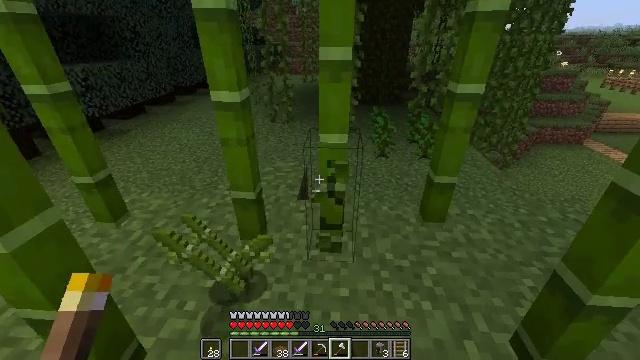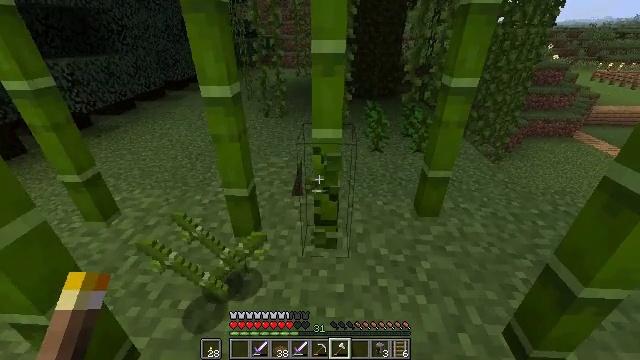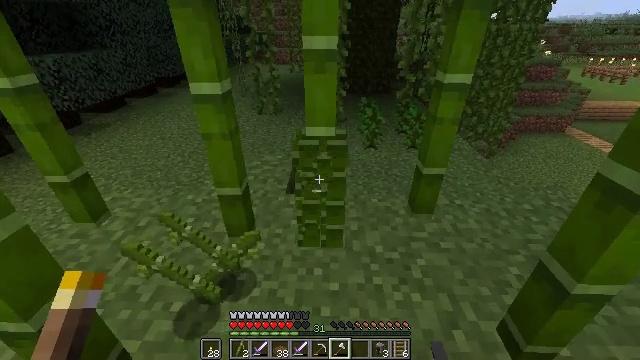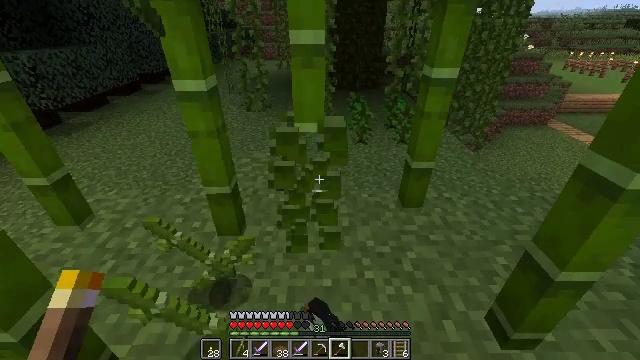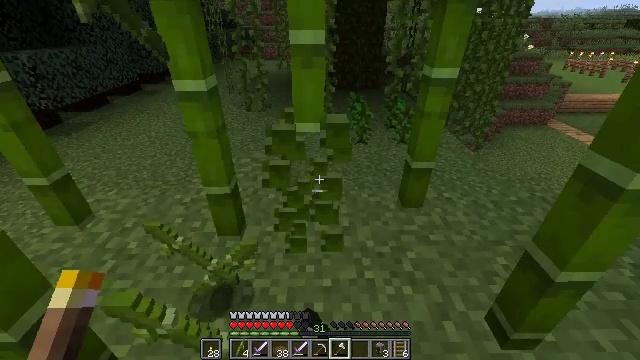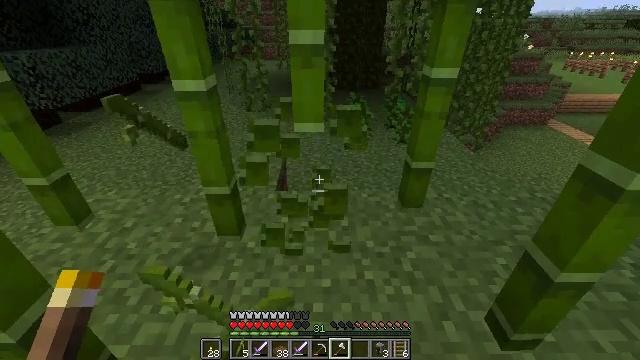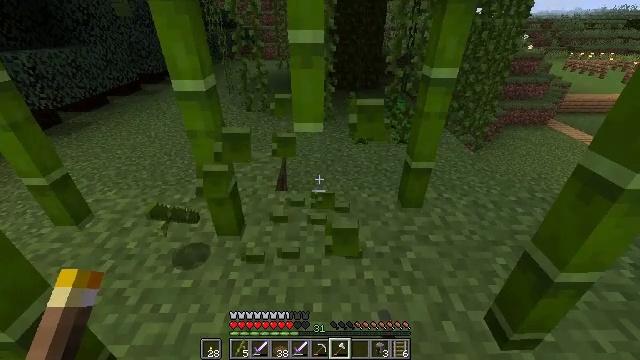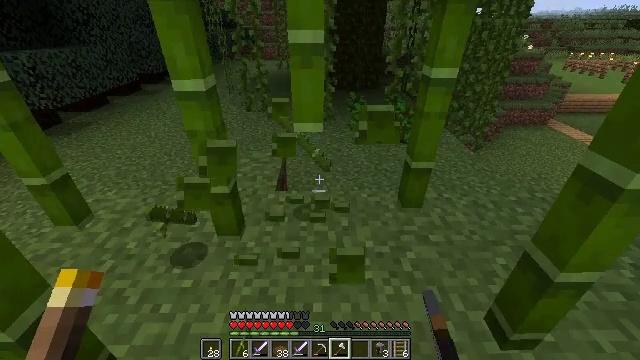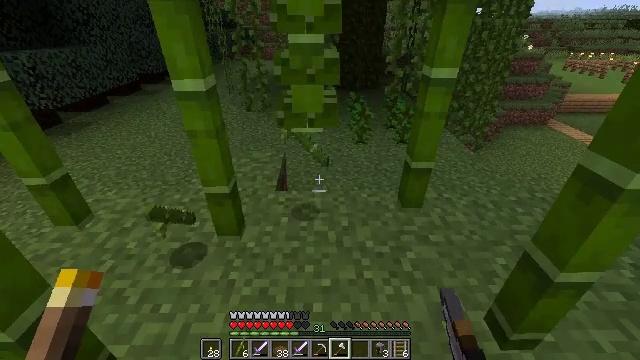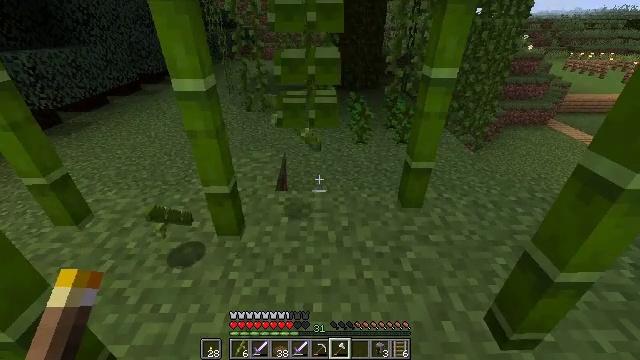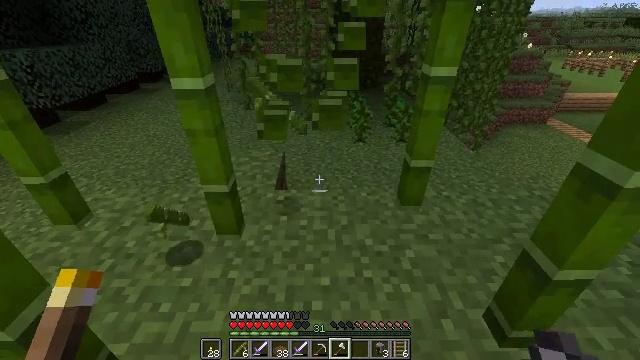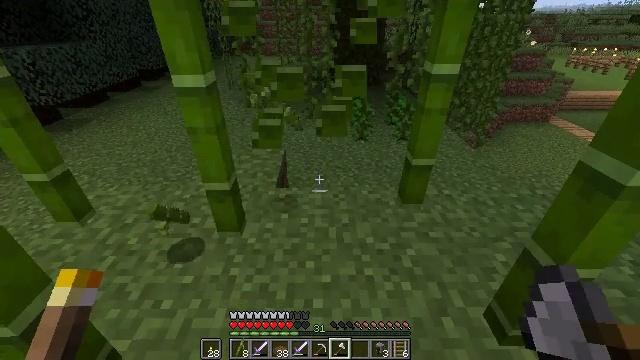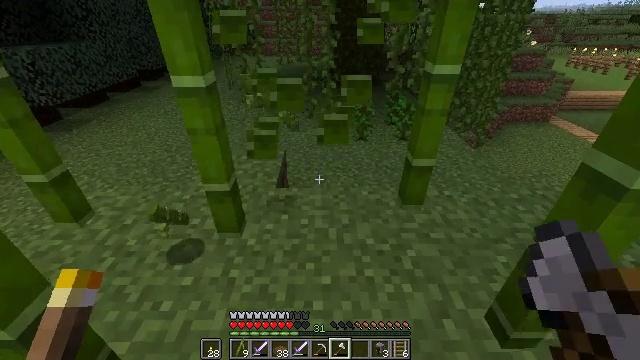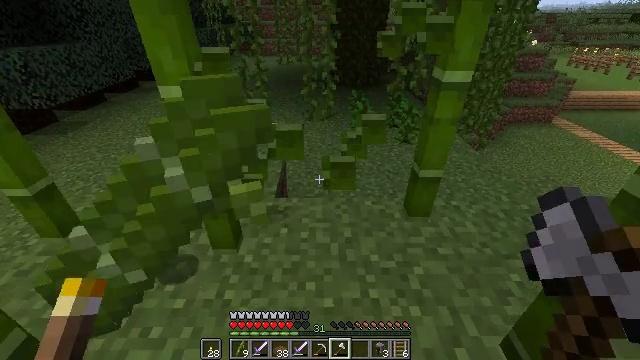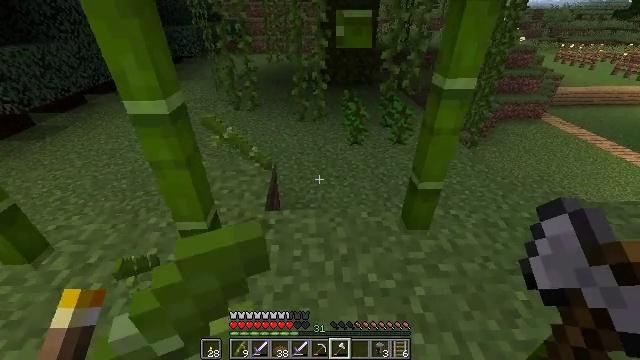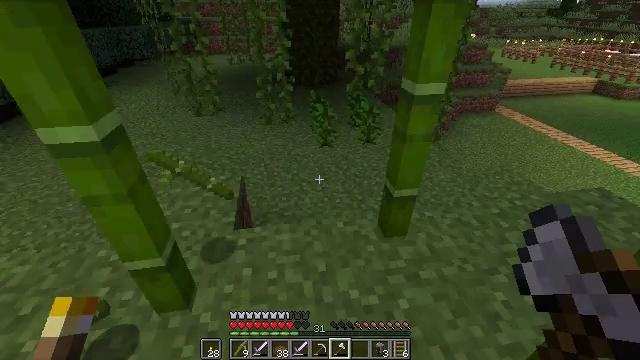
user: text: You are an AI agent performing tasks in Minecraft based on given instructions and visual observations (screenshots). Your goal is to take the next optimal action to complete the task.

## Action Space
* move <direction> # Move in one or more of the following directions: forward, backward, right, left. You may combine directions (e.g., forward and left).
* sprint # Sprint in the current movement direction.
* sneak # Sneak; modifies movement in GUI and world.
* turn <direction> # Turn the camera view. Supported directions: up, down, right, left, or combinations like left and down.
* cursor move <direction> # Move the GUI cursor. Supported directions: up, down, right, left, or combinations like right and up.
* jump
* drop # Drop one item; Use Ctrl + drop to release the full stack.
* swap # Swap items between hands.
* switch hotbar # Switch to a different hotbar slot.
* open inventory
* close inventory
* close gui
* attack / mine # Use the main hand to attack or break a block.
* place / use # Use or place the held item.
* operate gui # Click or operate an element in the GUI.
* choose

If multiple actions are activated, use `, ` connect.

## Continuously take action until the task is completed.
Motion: motion action
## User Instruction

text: Attack bamboo to gather it.
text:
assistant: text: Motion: turn right and down, attack / mine
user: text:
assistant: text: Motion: turn right, attack / mine
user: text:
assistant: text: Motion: turn right, attack / mine
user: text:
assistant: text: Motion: attack / mine
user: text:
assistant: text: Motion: attack / mine
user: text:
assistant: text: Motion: attack / mine
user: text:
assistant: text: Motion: attack / mine
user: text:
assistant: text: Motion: attack / mine
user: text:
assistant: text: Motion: attack / mine
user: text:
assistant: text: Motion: attack / mine
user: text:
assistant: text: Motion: attack / mine
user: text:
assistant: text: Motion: move forward
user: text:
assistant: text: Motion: move forward
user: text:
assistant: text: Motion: move forward, turn right
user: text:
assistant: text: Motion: move forward, turn right
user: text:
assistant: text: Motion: move forward and move left, turn right
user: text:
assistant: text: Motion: move forward and move left, turn right and down
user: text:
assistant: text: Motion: move forward and move left, turn right and down
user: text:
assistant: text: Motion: move forward and move left, turn right and down
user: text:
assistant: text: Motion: turn right and down
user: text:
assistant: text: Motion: turn right
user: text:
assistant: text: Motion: turn right
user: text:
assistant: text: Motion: turn right, attack / mine
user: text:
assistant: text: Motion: turn right, attack / mine
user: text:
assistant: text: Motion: attack / mine
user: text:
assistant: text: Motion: attack / mine
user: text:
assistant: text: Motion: turn right and down, attack / mine
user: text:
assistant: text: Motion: turn right, attack / mine
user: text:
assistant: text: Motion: attack / mine
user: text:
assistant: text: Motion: turn right, attack / mine